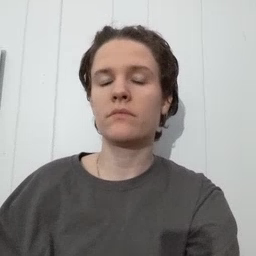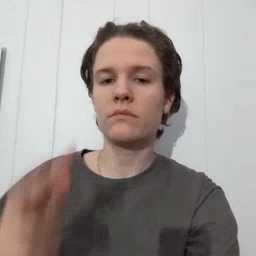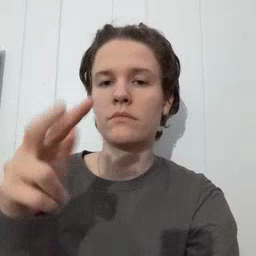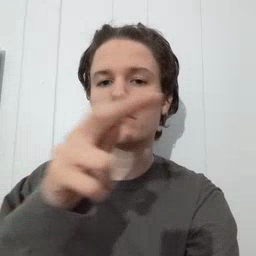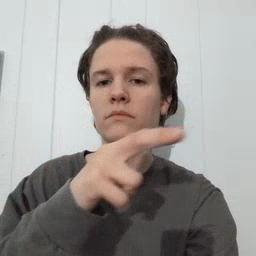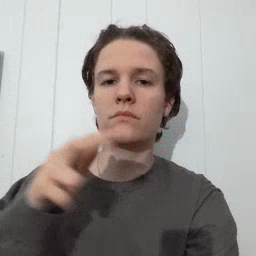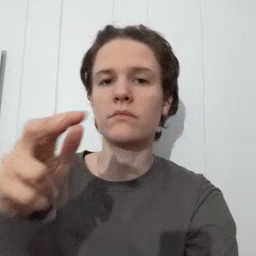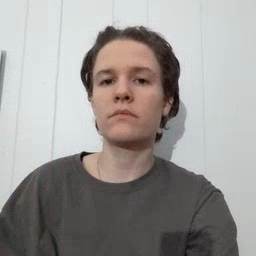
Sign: helicopter